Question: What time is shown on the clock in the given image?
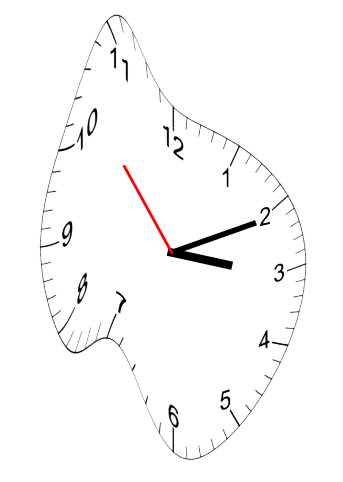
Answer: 03:10:53